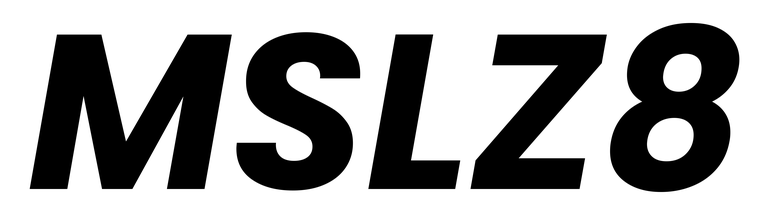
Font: Poppins-BoldItalic